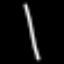
Label: line